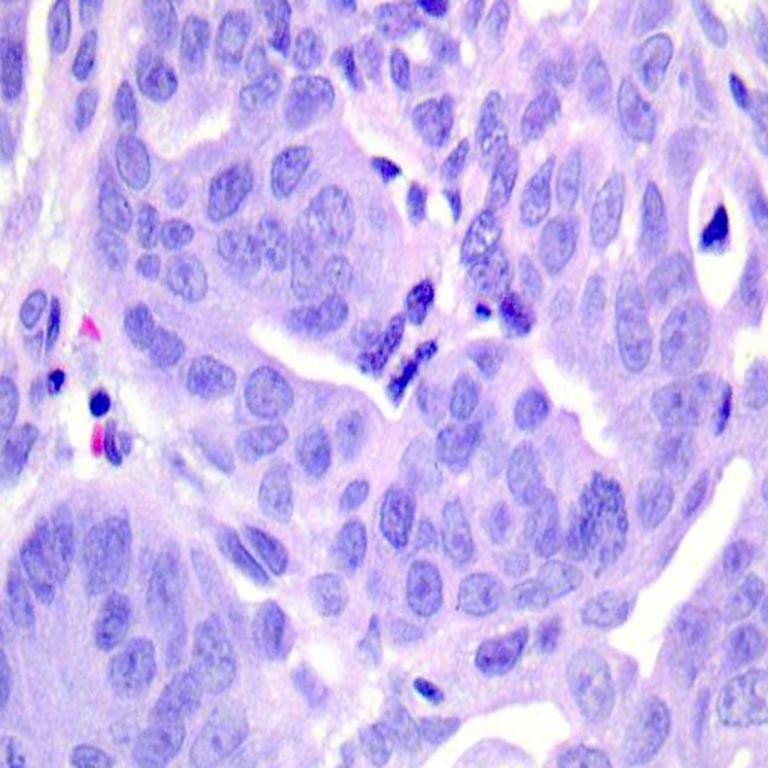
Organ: colon
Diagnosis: adenocarcinomas